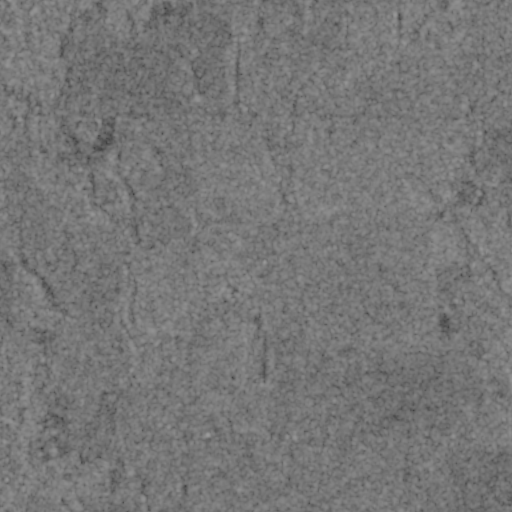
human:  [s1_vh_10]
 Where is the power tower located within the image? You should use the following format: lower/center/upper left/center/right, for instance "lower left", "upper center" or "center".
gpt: The power tower is located in the upper left of the image.
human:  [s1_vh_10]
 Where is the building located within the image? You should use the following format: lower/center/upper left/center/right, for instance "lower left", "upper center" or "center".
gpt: The building is located in the upper left of the image.
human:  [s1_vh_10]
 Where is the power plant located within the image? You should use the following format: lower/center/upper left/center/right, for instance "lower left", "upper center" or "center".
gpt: There is no power plant in the image.

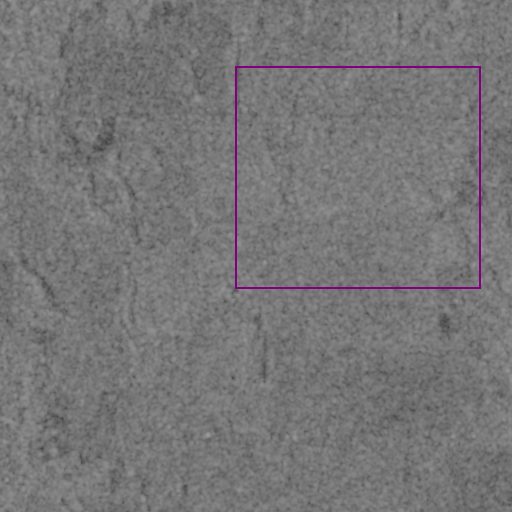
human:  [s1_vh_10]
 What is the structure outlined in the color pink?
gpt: There is no pink outline.
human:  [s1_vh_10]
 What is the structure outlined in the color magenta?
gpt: There is no structure outlined in magenta.